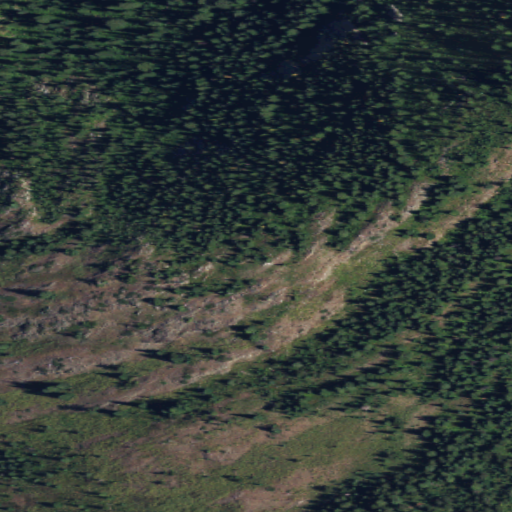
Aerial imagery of mountain in Washington named Linton Mountain containing evergreen forest and shrub